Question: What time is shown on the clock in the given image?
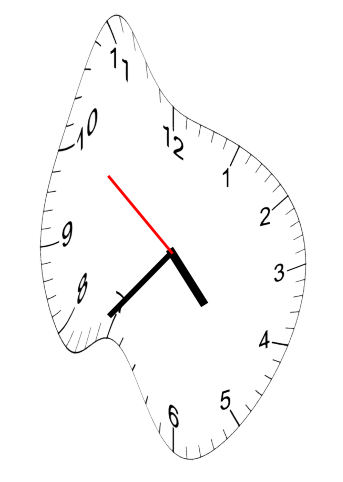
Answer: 04:36:51